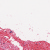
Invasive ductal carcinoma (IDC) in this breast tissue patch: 0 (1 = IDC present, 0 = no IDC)